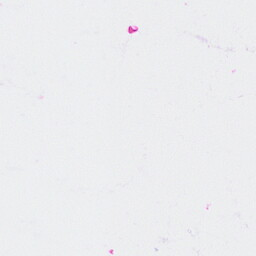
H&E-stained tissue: Breast